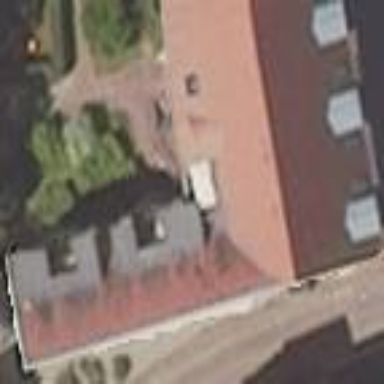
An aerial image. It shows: Apartments building with saltbox roof shape.